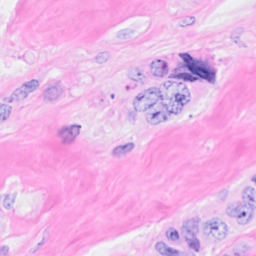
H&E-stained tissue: Breast